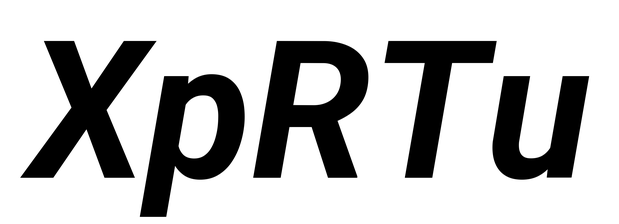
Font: Roboto-Italic_Bold_Italic